Question: I've an NSAlert with an accessory view and three buttons, the buttons aren't aligned to right (for LTR system) but seems to expand to the width of accessory view as shown below

Also removing the accessory view the three buttons aren't correctly aligned on right
How can fix this problem? I don't want to replace the NSAlert writing the code myself, why I must reinvent the wheel?
The code I use is copied by <URL> documentation and reported below
'''
NSTextView *accessory = [[NSTextView alloc] initWithFrame:NSMakeRect(0,0,600,15)];
NSFont *font = [NSFont systemFontOfSize:[NSFont systemFontSize]];
NSDictionary *textAttributes = [NSDictionary dictionaryWithObject:font forKey:NSFontAttributeName];
[accessory insertText:[[NSAttributedString alloc] initWithString:@"Text in accessory view"
attributes:textAttributes]];
[accessory setEditable:NO];
[accessory setDrawsBackground:NO];
NSAlert *alert = [[NSAlert alloc] init];
[alert setMessageText:@"Message text"];
[alert setInformativeText:@"Informative text"];
[alert setAccessoryView:accessory];
[alert addButtonWithTitle:@"Btn 3"];
[alert addButtonWithTitle:@"Btn 2"];
[alert addButtonWithTitle:@"Btn 1"];
[alert runModal];
[alert release];
'''
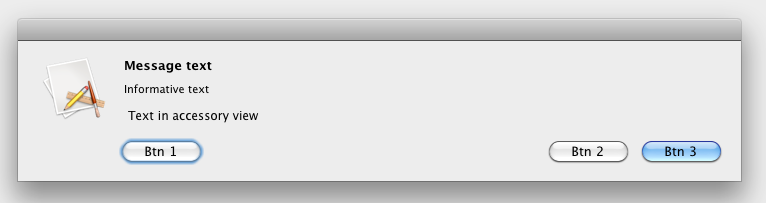
Answer: That's the current default layout of an alert. An alert with three buttons is treated differently because its common use case is:
- - -
The third button is positioned to the left to make it clear that it represents an action distinct from go ahead (first button) and stop (second button).
This can be seen in some Apple applications. In Pages:

In TextEdit:

Also, <URL> states that:
> The standard alert layout is subject to change in future system software versions. Therefore, if you rely on custom alert layout, you should make sure your layouts work as expected in future releases of Mac OS.
So they might decide in the future to align all three buttons to the right, or only the first button to the right and the two remaining buttons to the left. That explains why NSAlert doesn't provide public API to specify the position or alignment of its buttons.
If you really need a different layout, it looks like you'll have to design it yourself.